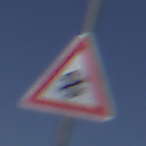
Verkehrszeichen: SchneeOderEisglaette
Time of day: MorningAfternoon
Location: Outdoor (Nature)
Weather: Clear
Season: NotSpecified
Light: Natural